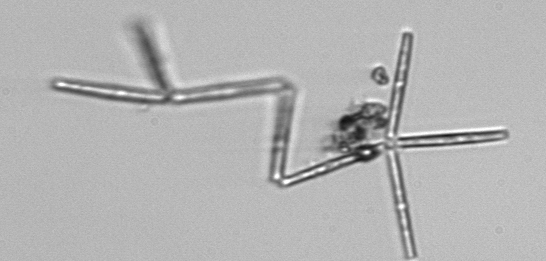
Label: Thalassionema